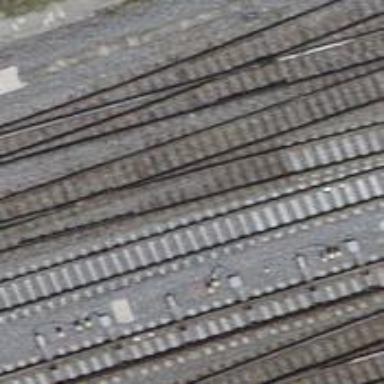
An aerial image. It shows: Rail siding with electrified contact lines.